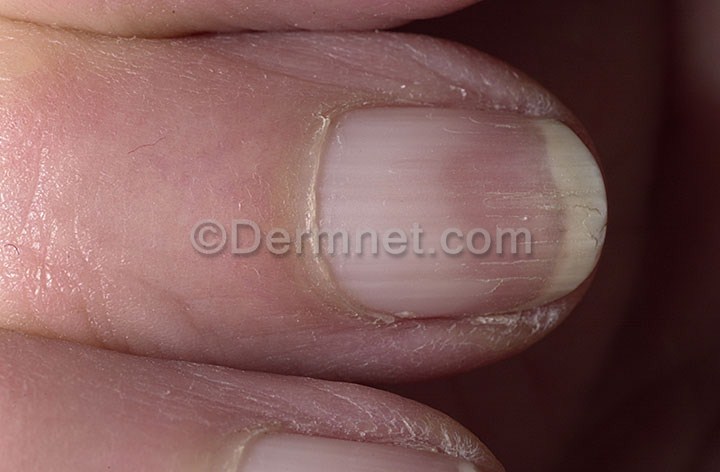
Disease: Nail Fungus and other Nail Disease